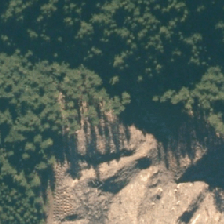
Land cover: harvested_forest